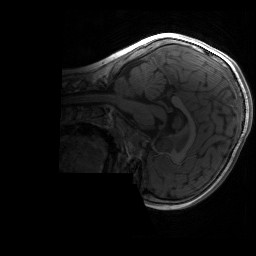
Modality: T1w
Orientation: sagittal
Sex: male
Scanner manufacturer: siemens
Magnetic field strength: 3 T
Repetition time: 1.9 s
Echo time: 0.00243 s